Question: I have an iPad app where I draw a grid of dates along the x axis and times down the y axis. I then draw colored bars (using CGContext methods) in specific sections of this grid (see image).

When I try to re-draw the grid, the old bars are still there! How do I clear the old bars out of there? I've tried everything I could find on Google and SO, but nothing seems to work.
here is the "driving code"... note that there is no use of CGRect
'''
CGContextRef currentContext = UIGraphicsGetCurrentContext(); // Get the current graphics context
// Start the line at this point (x,y)
CGContextMoveToPoint(currentContext, column, startPosY);
// compute end point (additional fDurationSegments takes line width into consideration)
CGContextAddLineToPoint(currentContext, column, startPosY + (fDurationSegments * FIFTEEN_MINUTE_INCREMENT));
// draw the colored appointment line
CGContextSetLineDash(currentContext, 0, nil, 0); // reset dashed line to straight line
CGContextSetLineWidth(currentContext, LINE_WIDTH); // Set the width for the lines
CGContextStrokePath(currentContext); // draw 'em
'''
I put another UIView on top of the grid's view, made it transparent and drew the bars... still didn't replace the old stuff with the new.
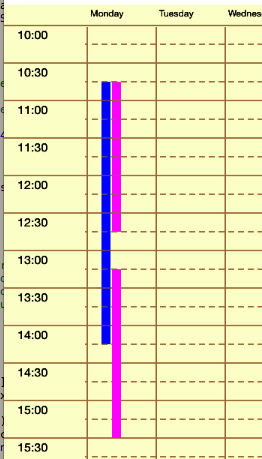
Answer: From the Apple Developer's Forum:
In order to get this all to work, the viewController needs to be involved. The viewController needs an IBOutlet to the actual WeeksAppts view that was created in the storyboard. You can create the IBOutlet by control-dragging from the view in storyboard to the viewController source code. The IBOutlet in the view controller will look something like this
'''
@property (weak, nonatomic) IBOutlet WeeksAppts *weeksApptsView;
'''
When something changes, the view controller needs to force an update to the view with a line of code like this
'''
[self.weeksApptsView setNeedsDisplay];
'''